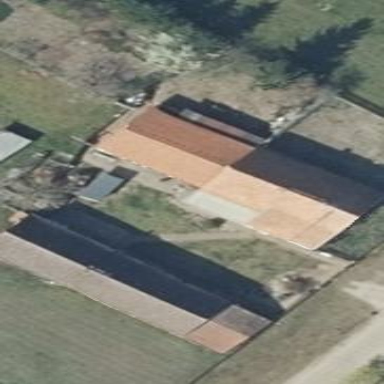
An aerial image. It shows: House with flat roof.